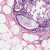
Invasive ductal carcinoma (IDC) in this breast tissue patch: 0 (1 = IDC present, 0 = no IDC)